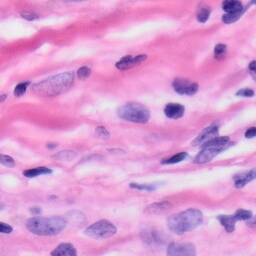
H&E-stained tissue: Skin